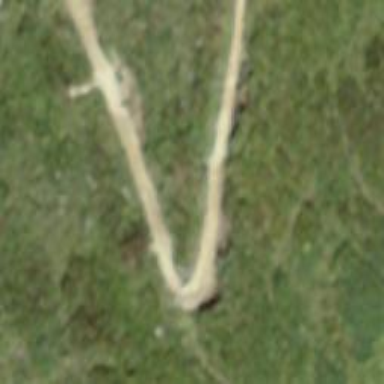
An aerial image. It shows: Excellent visible ground path.